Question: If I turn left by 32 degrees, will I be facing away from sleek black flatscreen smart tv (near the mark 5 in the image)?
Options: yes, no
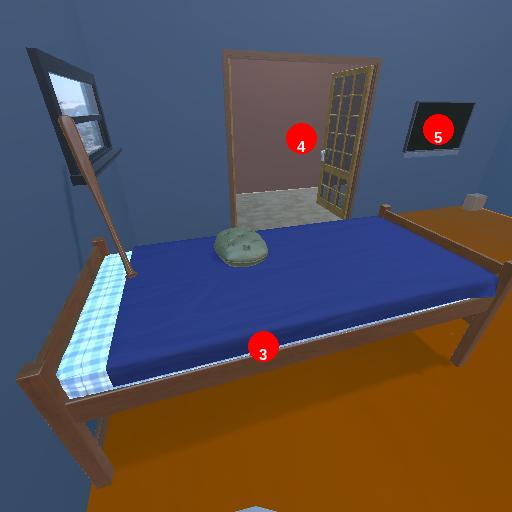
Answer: yes